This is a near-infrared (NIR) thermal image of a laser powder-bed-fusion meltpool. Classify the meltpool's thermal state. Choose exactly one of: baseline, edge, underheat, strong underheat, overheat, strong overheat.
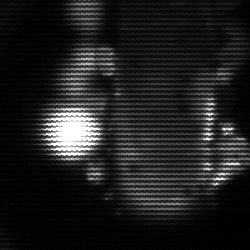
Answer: strong underheat